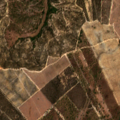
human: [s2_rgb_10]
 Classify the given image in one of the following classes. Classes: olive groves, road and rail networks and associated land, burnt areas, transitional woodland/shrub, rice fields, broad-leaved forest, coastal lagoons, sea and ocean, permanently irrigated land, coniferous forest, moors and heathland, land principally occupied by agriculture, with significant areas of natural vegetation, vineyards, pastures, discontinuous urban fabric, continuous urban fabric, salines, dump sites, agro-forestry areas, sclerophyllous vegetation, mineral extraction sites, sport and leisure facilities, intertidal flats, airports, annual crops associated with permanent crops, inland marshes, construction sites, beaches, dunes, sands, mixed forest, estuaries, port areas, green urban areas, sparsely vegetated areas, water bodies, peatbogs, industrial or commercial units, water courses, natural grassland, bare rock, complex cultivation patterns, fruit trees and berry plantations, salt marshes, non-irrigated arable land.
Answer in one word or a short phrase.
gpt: broad-leaved forest, transitional woodland/shrub